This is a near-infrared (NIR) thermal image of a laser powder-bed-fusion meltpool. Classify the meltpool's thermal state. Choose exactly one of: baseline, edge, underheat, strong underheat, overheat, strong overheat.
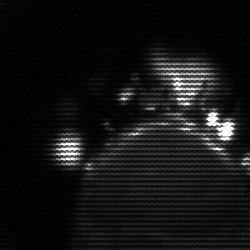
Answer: baseline